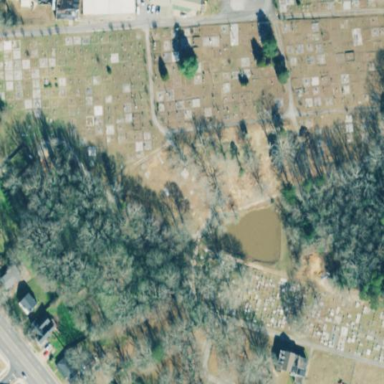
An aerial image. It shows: Cemetery.